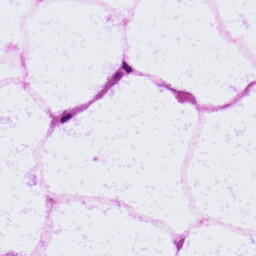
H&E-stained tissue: LymphNode